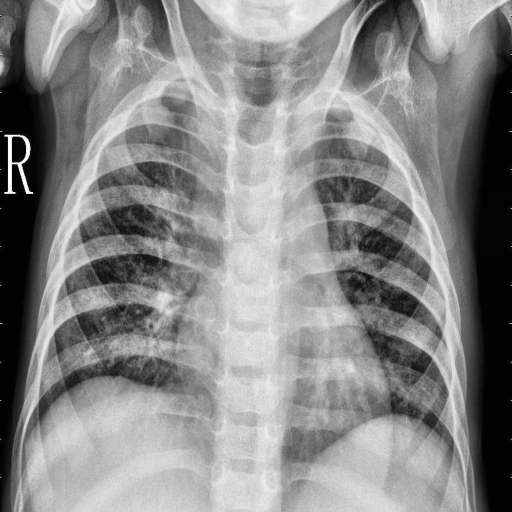
Finding: PNEUMONIA